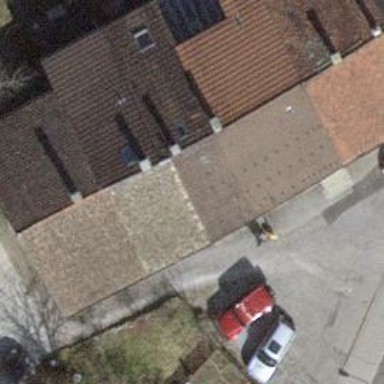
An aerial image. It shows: Terrace building.